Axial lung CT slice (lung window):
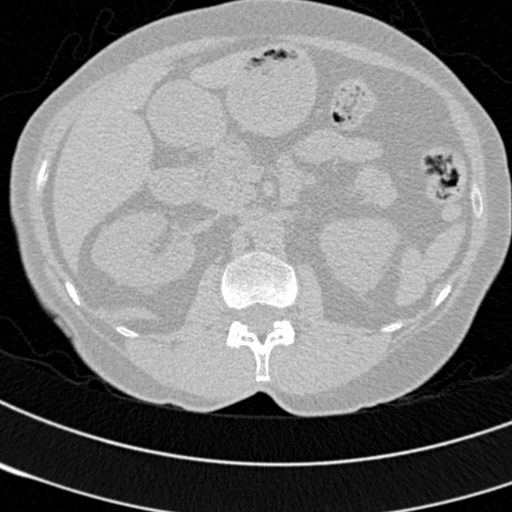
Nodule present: no